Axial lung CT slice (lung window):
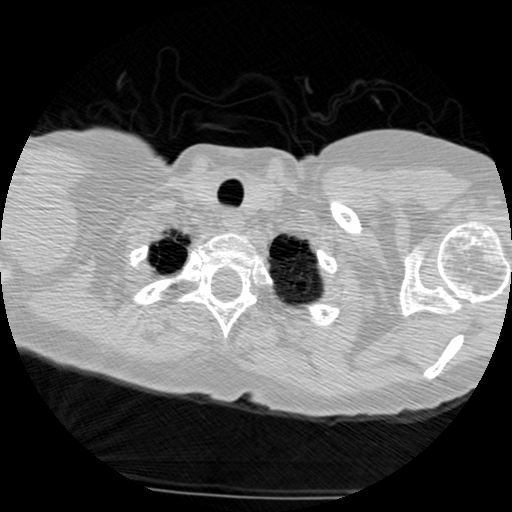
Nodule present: no